Field crop: tomato
Growth stage: 2
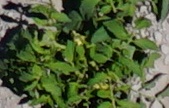
Species: tomato